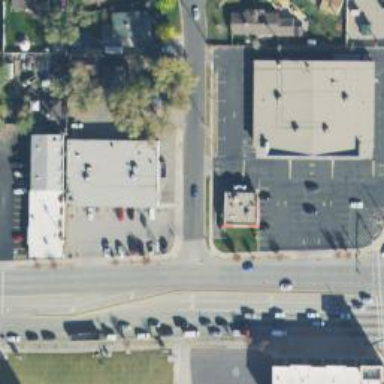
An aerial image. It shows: Parking space is available.